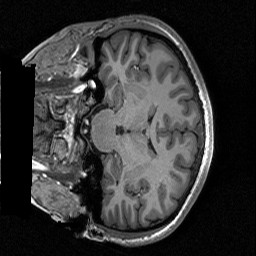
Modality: T1w
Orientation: coronal